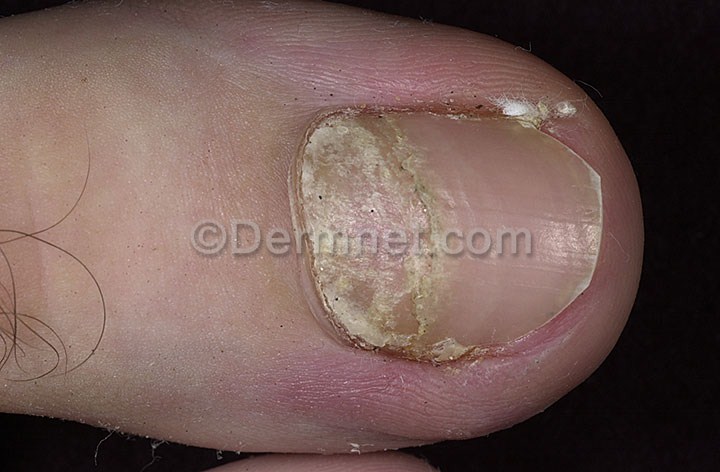
Disease: Nail Fungus and other Nail Disease